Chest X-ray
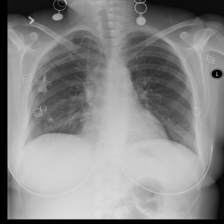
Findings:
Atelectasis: negative
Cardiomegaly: negative
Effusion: negative
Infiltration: negative
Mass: negative
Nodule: negative
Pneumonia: negative
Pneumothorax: negative
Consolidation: negative
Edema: negative
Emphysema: negative
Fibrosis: negative
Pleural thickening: negative
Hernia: negative